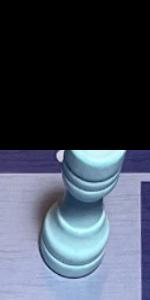
Label: Rook_White